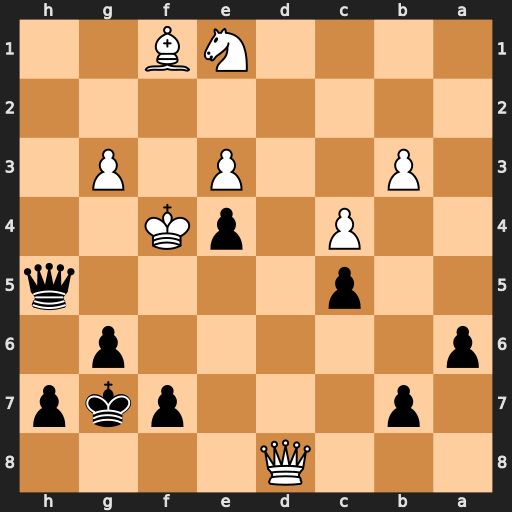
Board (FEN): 3Q4/1p3pkp/p5p1/2p4q/2P1pK2/1P2P1P1/8/4NB2
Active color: b
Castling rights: -
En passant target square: -
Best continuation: Qf5#